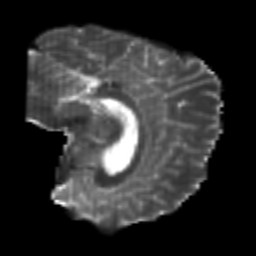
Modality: T2w
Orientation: sagittal
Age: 24
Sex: male
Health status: healthy
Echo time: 0.074 s